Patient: sex M, age 55
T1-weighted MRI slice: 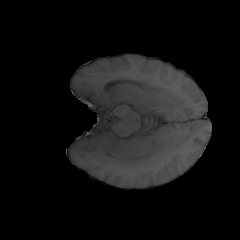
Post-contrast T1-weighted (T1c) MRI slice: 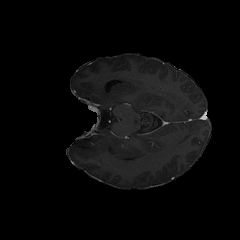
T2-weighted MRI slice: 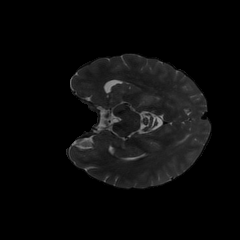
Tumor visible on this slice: no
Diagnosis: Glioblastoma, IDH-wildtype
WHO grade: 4